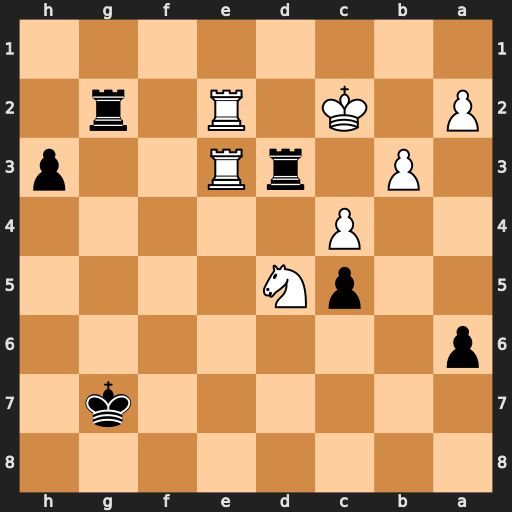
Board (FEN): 8/6k1/p7/2pN4/2P5/1P1rR2p/P1K1R1r1/8
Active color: b
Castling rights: -
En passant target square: -
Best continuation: Rxe3 Rxg2+ hxg2 Nxe3 g1=Q